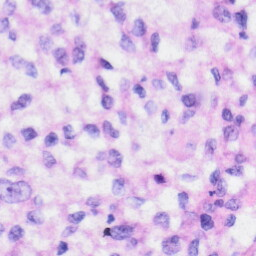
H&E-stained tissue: Liver